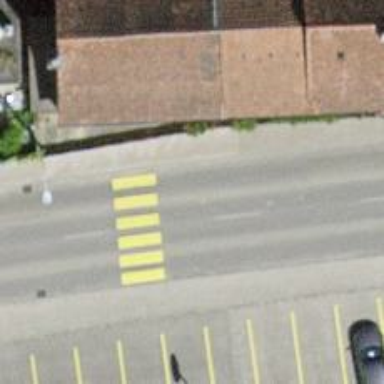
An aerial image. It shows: Marked road crossing.